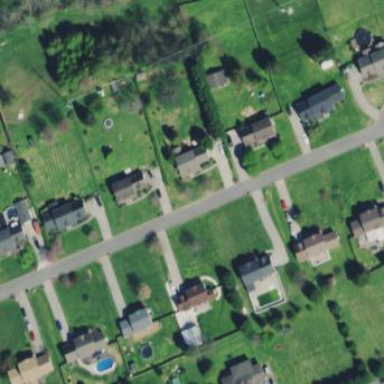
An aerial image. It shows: Single-family residential area.